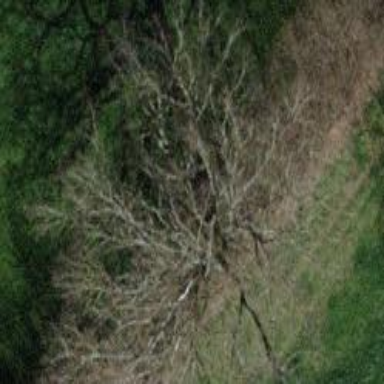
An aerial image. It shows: Beautiful tree in nature.